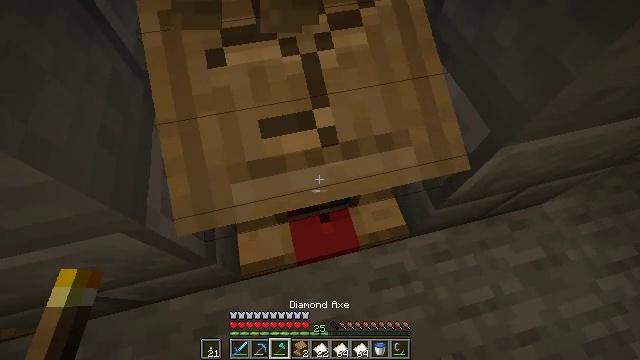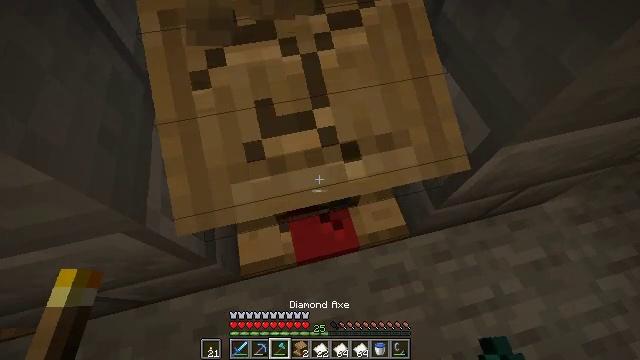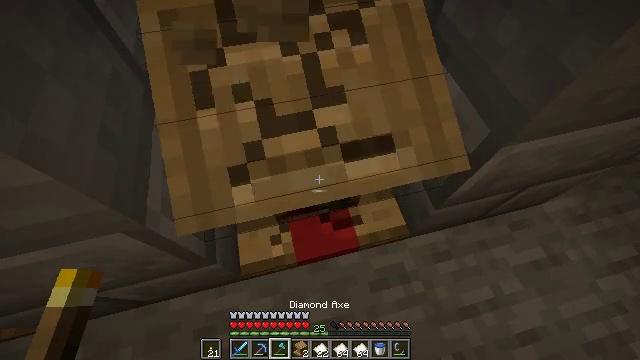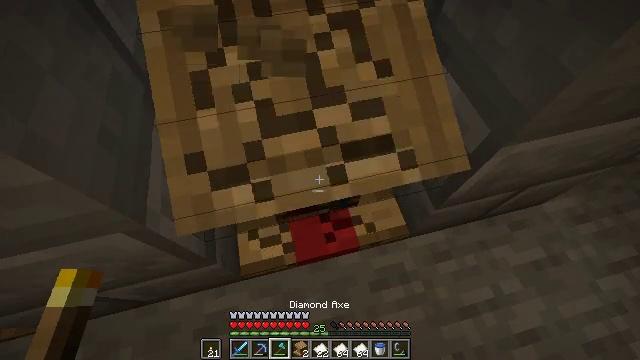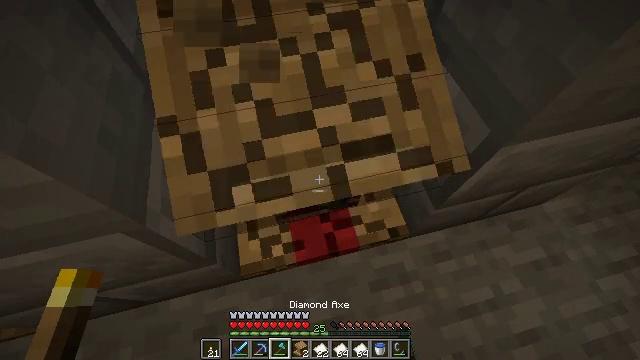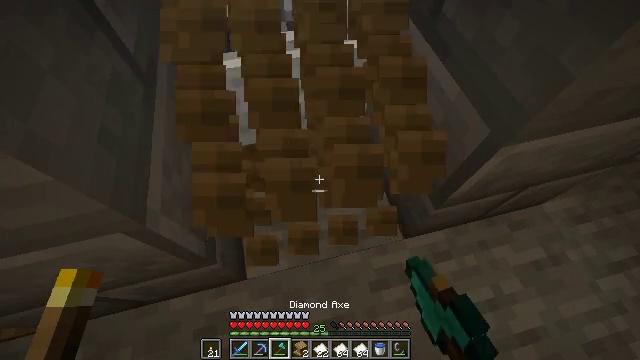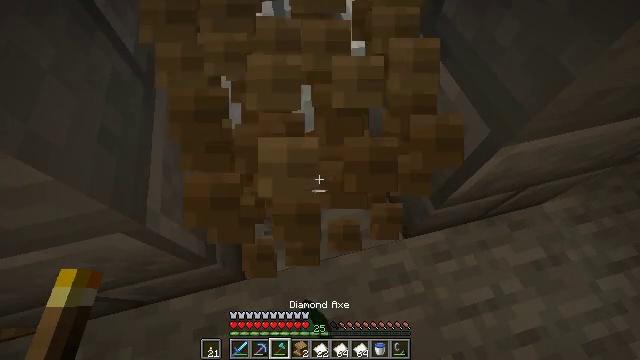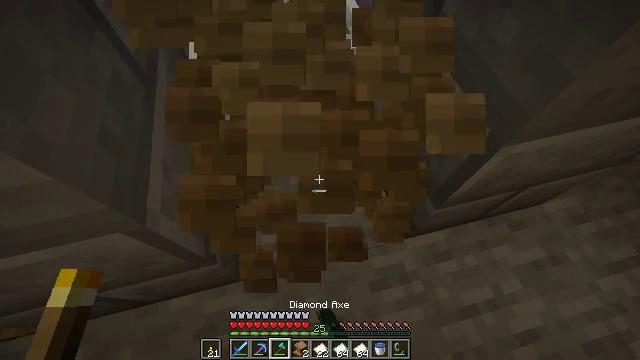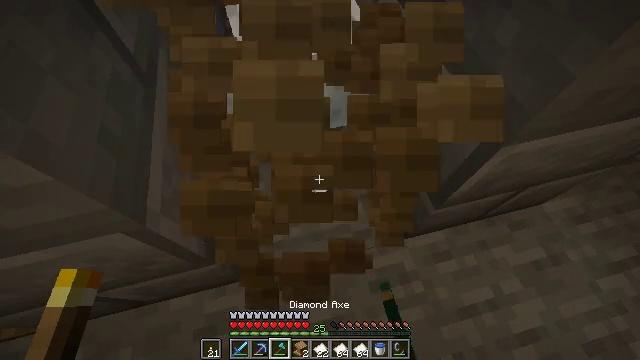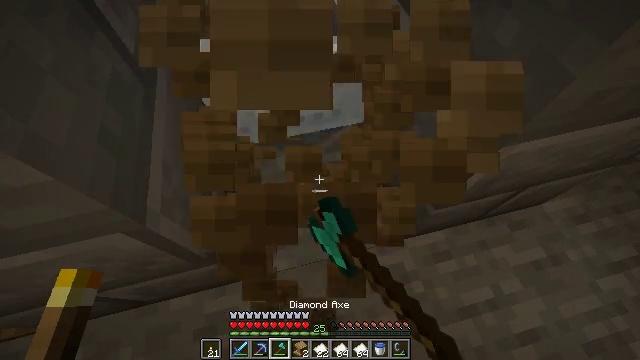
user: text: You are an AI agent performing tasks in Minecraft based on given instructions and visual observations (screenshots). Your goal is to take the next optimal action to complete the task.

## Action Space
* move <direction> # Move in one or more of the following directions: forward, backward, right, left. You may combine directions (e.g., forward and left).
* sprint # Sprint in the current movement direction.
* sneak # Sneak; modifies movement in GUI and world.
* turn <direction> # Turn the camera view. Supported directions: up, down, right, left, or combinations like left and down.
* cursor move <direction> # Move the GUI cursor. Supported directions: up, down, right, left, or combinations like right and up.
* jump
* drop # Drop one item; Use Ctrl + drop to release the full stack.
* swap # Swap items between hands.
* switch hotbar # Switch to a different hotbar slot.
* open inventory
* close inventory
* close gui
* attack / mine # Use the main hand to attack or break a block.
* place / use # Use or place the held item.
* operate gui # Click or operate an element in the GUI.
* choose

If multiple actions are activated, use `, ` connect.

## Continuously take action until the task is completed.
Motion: motion action
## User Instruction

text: Destroy the lectern to reuse it.
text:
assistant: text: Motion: attack / mine
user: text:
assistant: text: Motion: attack / mine
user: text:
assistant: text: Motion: attack / mine
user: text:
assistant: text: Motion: attack / mine
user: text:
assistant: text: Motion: attack / mine
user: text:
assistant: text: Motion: attack / mine
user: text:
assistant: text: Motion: attack / mine
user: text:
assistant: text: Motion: attack / mine
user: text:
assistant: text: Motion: no_op
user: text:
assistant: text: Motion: no_op